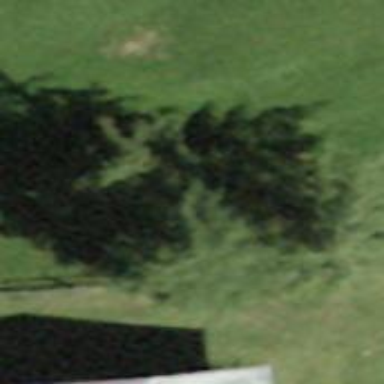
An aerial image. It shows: Needle-leaved tree in its natural environment.